Field crop: maize
Growth stage: 2
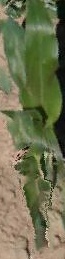
Species: maize